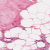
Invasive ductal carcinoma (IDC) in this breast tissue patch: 0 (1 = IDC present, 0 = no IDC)